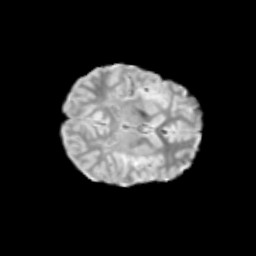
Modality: T2w
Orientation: axial
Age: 9
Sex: male
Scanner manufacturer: siemens
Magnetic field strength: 3 T
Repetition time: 3.8 s
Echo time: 0.07 s